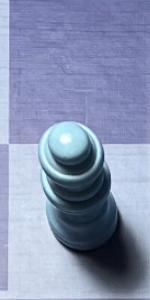
Label: Queen_White